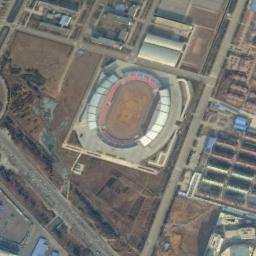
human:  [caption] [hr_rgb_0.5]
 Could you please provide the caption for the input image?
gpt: The stadium's roof has wavy white signs .

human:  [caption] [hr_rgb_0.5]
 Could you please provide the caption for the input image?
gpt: The circular stadium is enclosed between residential areas and is built next to the road .

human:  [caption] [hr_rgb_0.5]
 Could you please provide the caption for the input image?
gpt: There are many buildings beside the stadium .

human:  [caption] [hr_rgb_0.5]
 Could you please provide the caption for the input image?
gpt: The stadium is on the bare land next to some buildings and roads .

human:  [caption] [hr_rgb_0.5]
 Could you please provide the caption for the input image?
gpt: There are some buildings and bare land near the stadium .